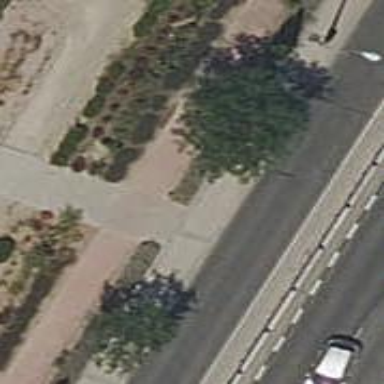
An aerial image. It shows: Sidewalk along the footway.